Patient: sex M, age 32
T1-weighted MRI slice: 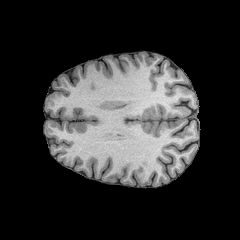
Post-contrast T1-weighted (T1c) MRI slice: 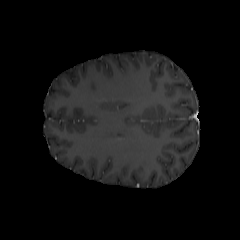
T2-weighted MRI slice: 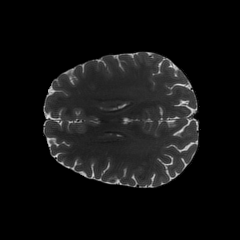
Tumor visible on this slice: no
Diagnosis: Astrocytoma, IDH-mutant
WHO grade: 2